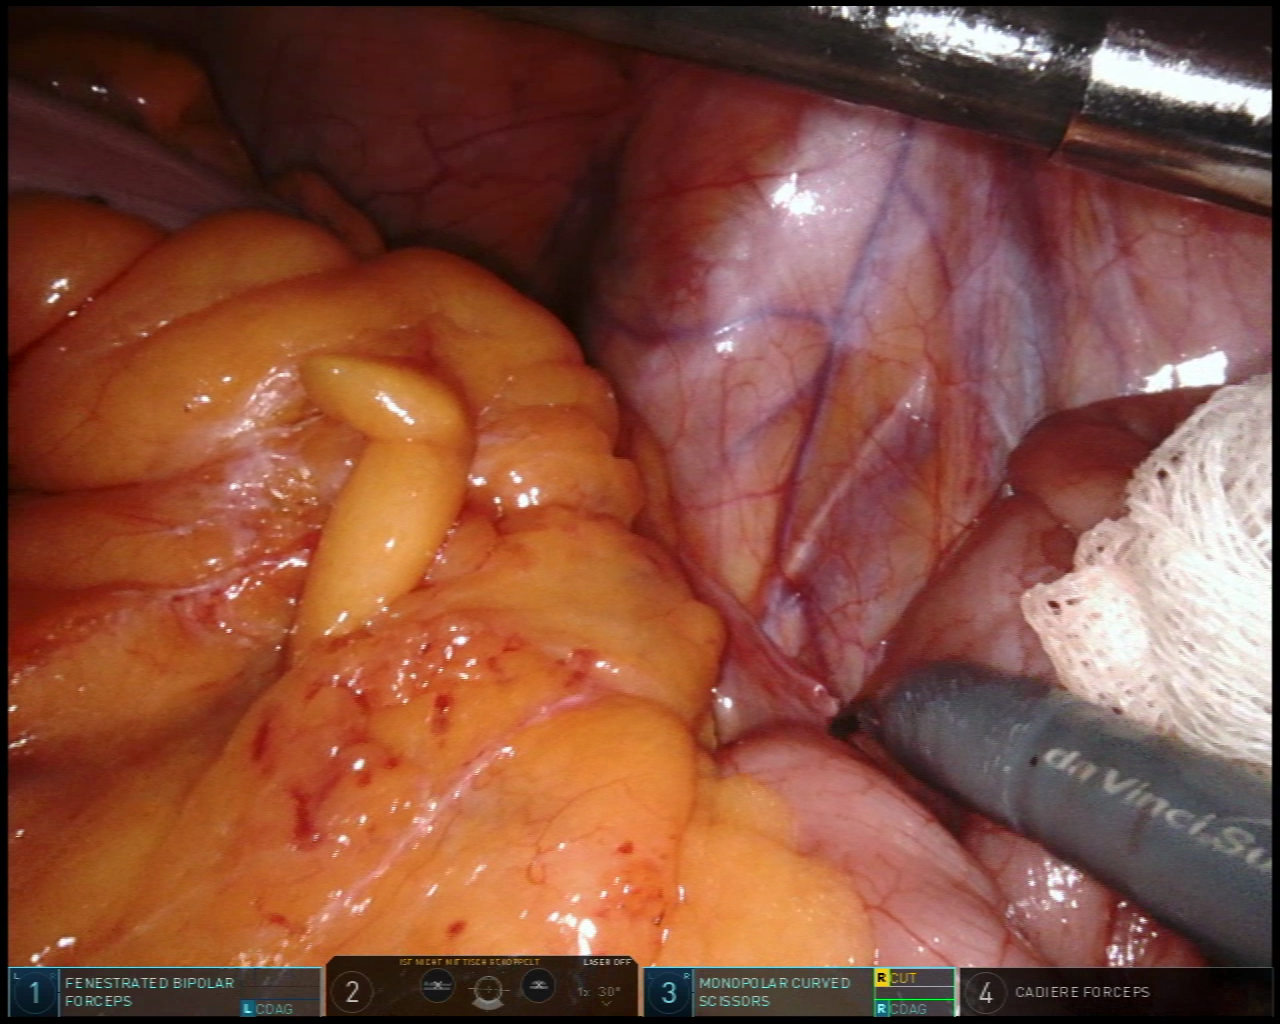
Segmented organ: small_intestine
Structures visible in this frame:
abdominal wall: yes
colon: yes
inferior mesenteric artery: no
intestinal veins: no
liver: no
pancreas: no
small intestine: yes
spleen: no
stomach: no
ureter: no
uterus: no
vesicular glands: no